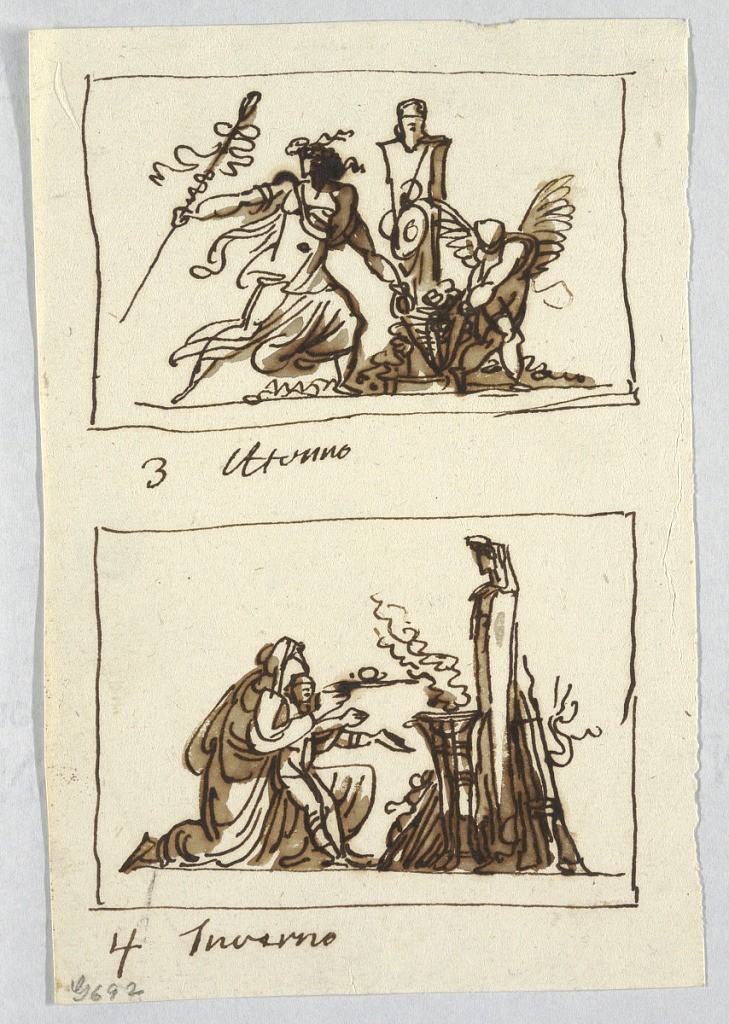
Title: Drawing
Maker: Felice Giani, Italian, 1758–1823
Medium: Pen, brown ink, brown wash on laid paper
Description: Vertical Rectangle. Top: Autumn. A woman with a thyrsus runs toward a Silenus herm: she carries a basket together with a putto. Bottom: A woman is shown sacrificing to a female herm. A child stands before her.